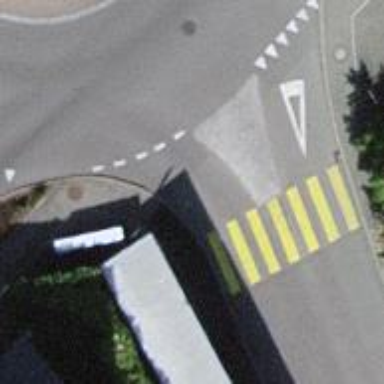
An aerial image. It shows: Bicycle parking area.